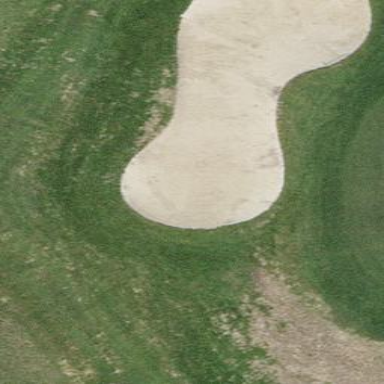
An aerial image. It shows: Golf bunker filled with sandy terrain.